Question: I have 2 tables SVC_ServiceTicket and SVC_CustomersVehicle
The table ServiceTicket has a column customerID which is a foreign key to CustomersVehicle.So in ServiceTicket column customerID can have duplicate values.
When I do
'''
select sst.ServiceTicketID,sst.CustomerID
from ServiceTicket sst,CustomersVehicle scv
where sst.CustomerID=scv.CV_ID
'''
then it gives me duplicate customerID.So my requirement is if there are duplicate values of customerID then I want the latest customerID and as well serviceticket of that corresponding(latest customerID)
For example in the below screenshot there are customerID 13 is repeating so in this case I want latest customerID as well as serviceticket so the values I want is 8008 and 13
Please tell me how to do

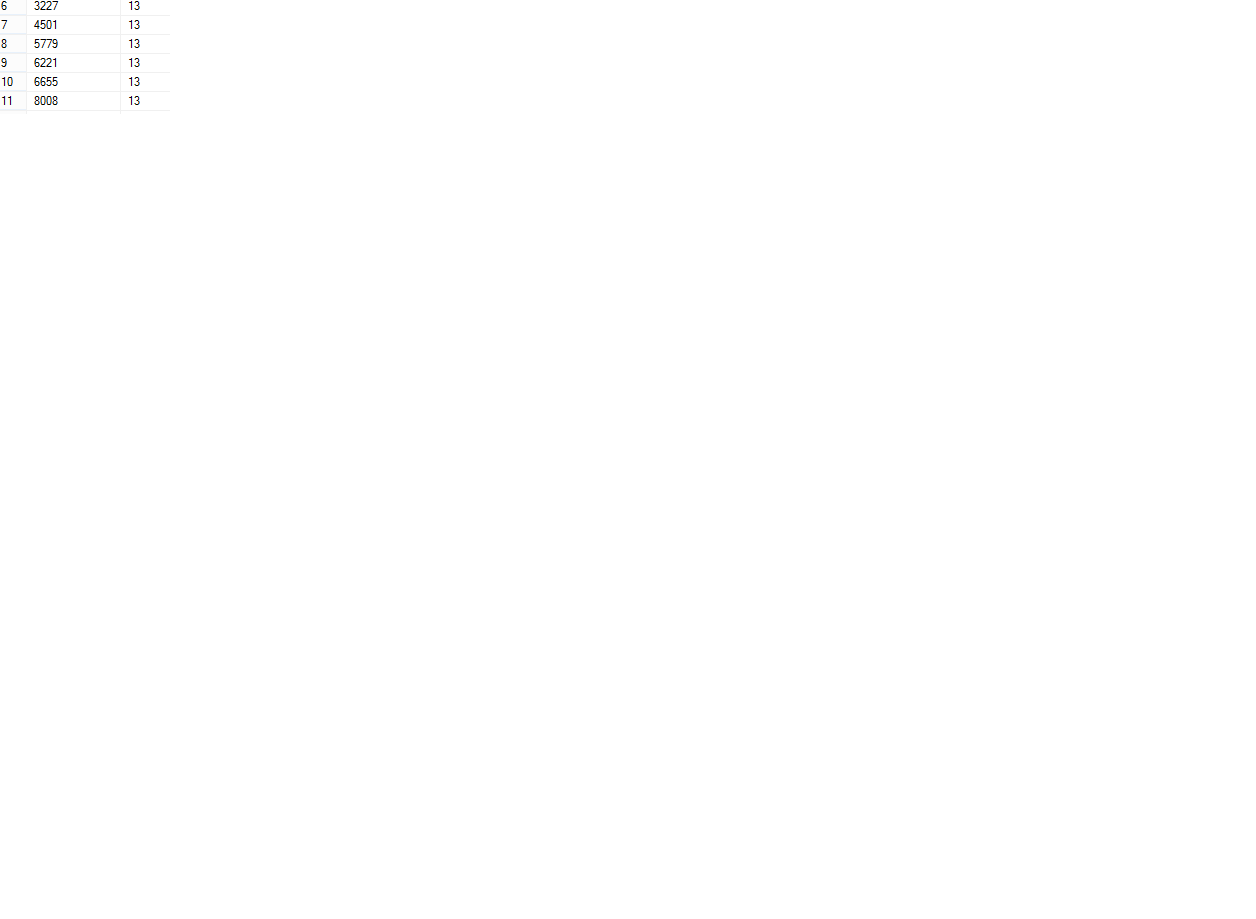
Answer: Use aggregate function 'MAX'. Also I would recommend to use a 'JOIN'.
'''
SELECT MAX(sst.ServiceTicketID) AS ServiceTicketID,sst.CustomerID
FROM ServiceTicket sst JOIN
CustomersVehicle scv ON sst.CustomerVehicleID=scv.CV_ID
GROUP BY sst.CustomerID
'''